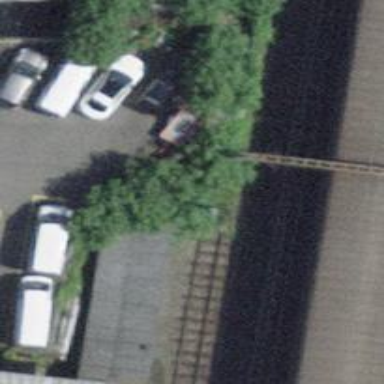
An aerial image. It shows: Railway buffer stop.